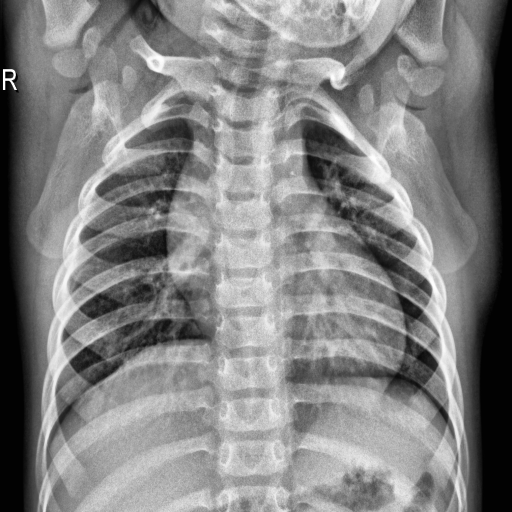
Finding: NORMAL